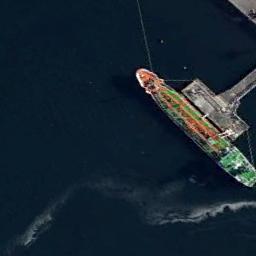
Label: ship